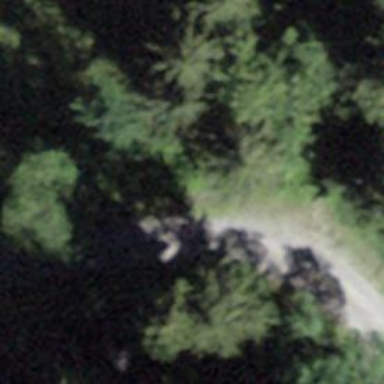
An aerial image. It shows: Gravel track with grade2 quality.